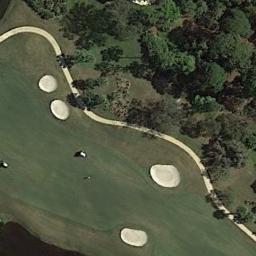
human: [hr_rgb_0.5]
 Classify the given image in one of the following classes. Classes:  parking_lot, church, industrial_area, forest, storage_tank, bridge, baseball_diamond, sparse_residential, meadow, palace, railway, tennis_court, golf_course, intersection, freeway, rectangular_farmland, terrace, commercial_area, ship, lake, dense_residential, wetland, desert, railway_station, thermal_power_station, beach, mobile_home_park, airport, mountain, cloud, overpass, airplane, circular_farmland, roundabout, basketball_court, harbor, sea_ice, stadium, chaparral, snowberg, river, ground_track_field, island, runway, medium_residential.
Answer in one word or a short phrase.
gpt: golf_course